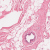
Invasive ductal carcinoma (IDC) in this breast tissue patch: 0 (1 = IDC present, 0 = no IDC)